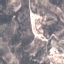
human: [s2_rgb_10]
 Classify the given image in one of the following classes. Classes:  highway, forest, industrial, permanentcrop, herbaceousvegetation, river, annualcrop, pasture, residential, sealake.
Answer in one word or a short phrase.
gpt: HerbaceousVegetation